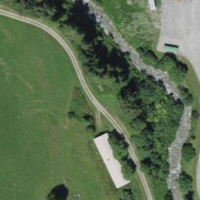
EUNIS habitat code: 24
Species observed at this site:
Geum rivale